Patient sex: F
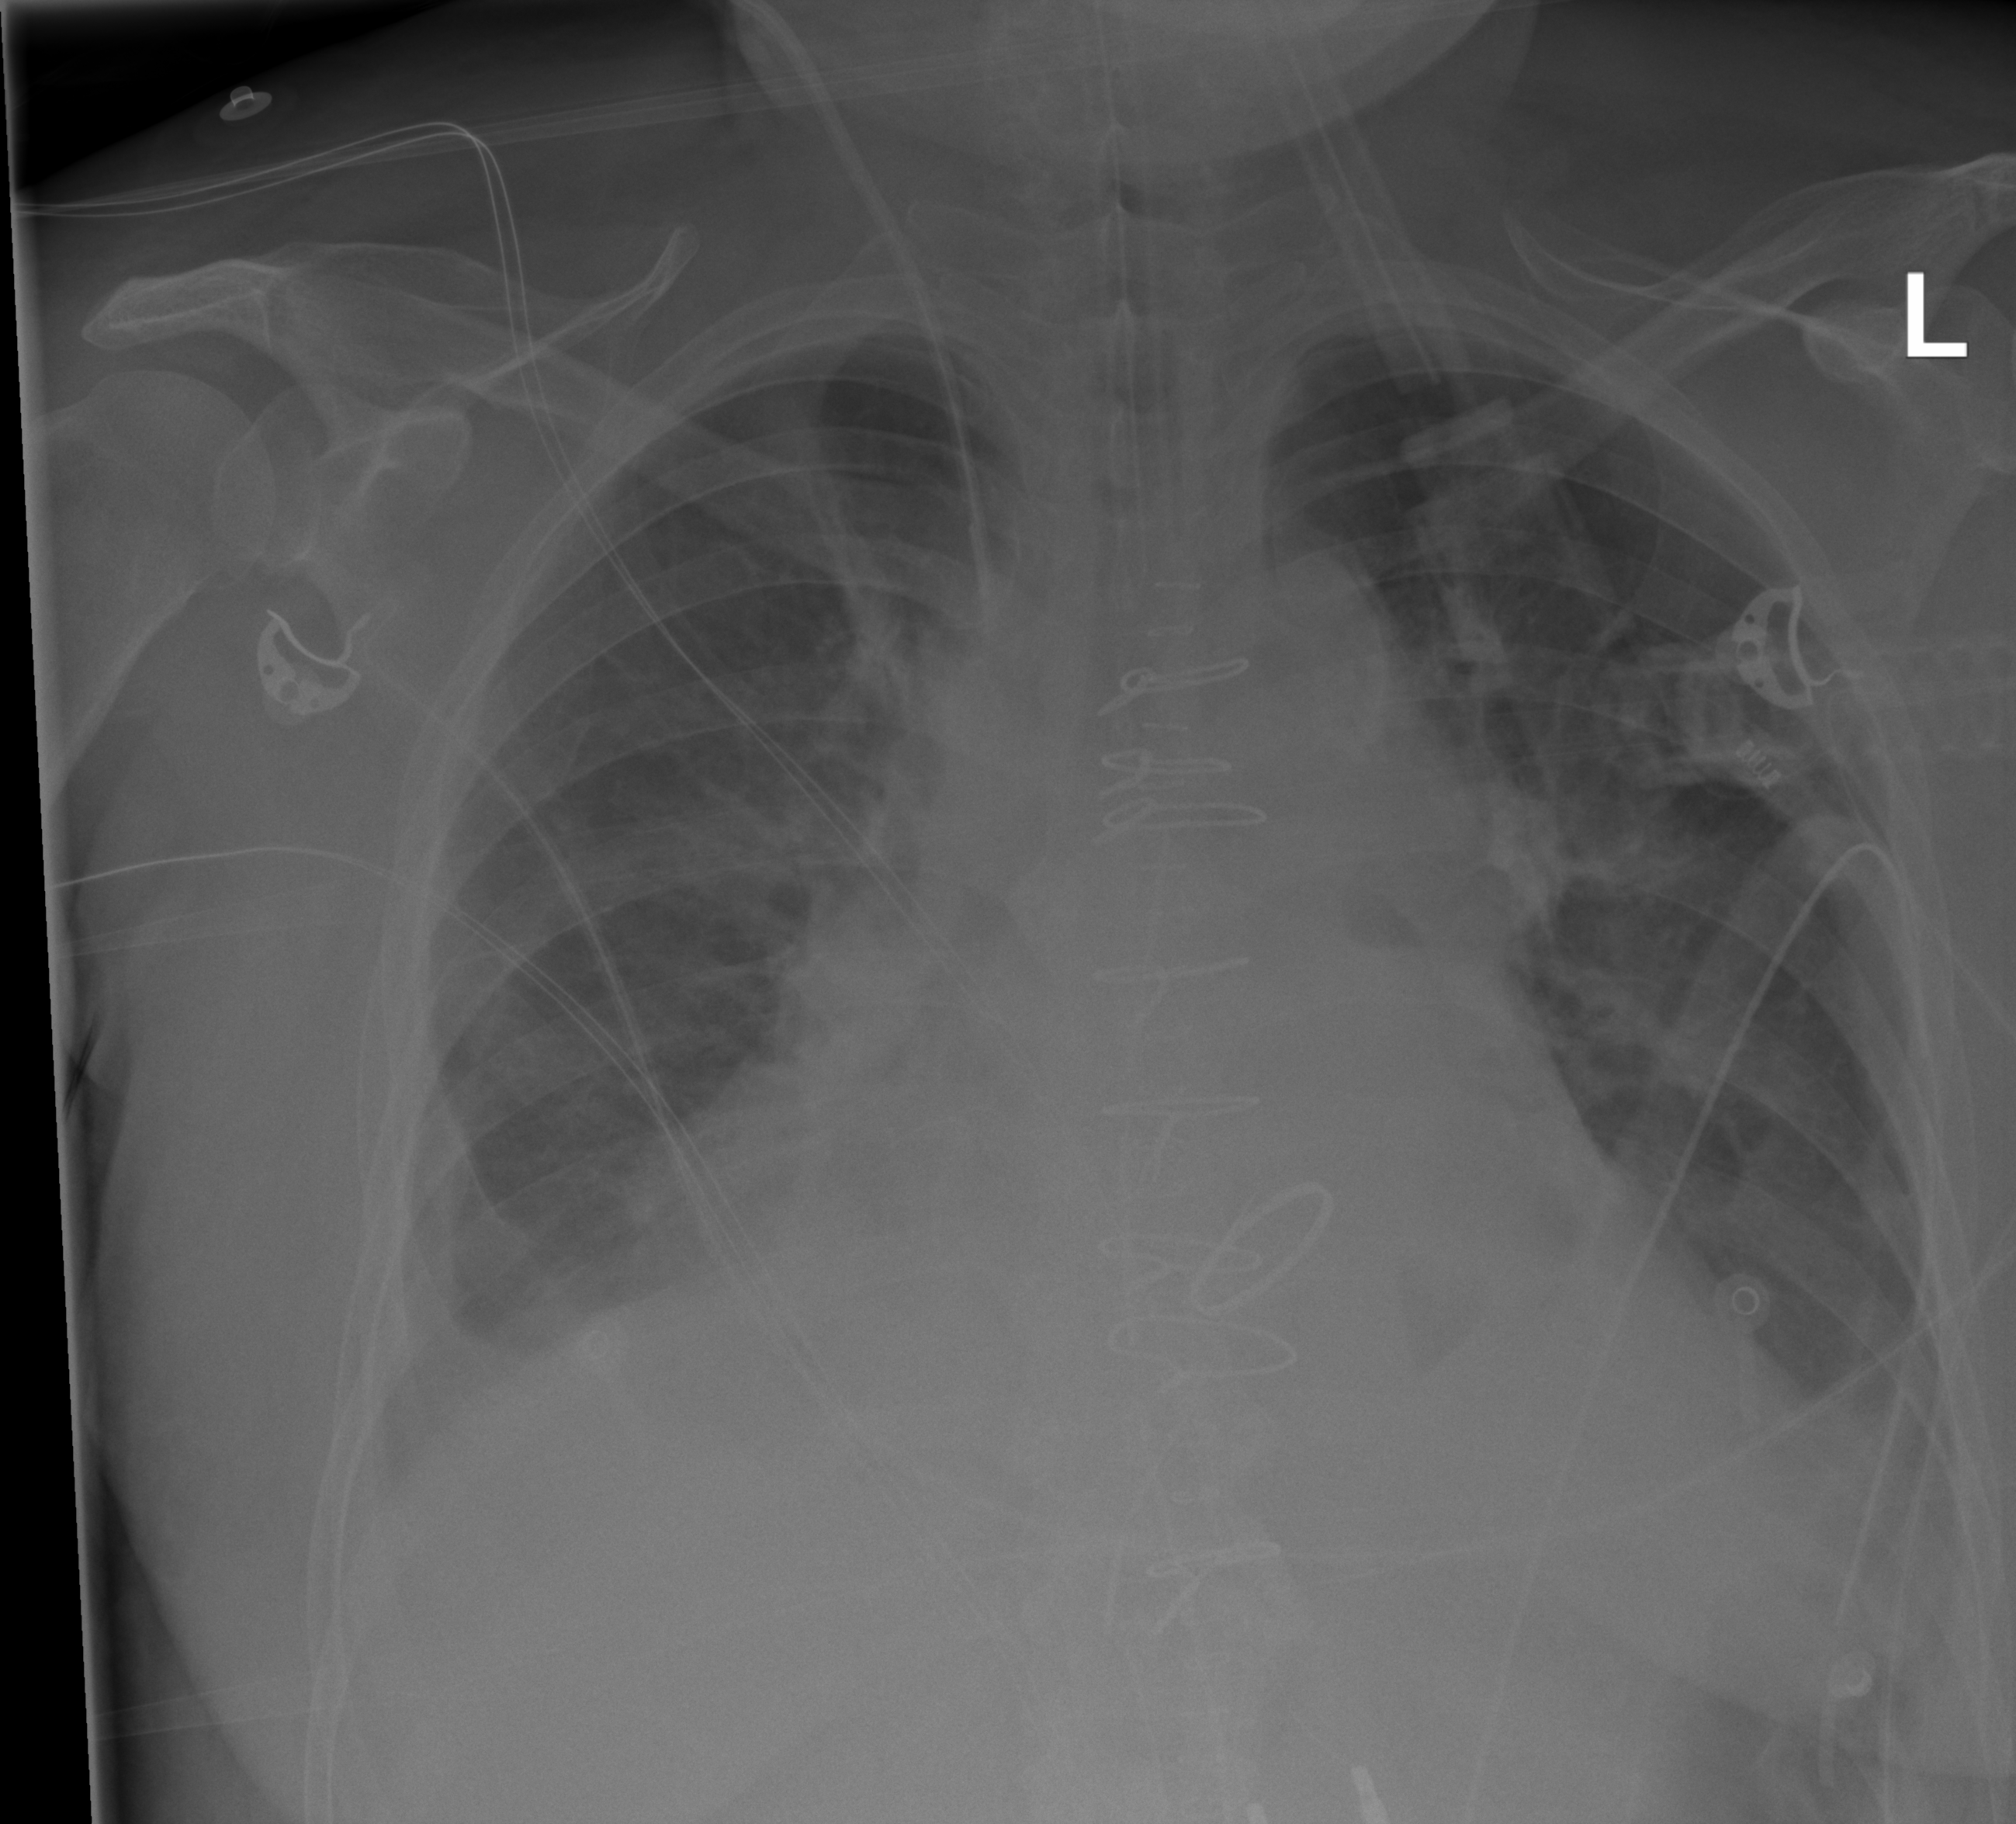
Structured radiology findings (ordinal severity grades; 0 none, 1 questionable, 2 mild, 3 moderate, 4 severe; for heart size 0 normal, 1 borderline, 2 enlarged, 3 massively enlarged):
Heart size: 2
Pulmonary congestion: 2
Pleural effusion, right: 2
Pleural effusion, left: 2
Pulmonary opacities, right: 2
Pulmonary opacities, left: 2
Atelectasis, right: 2
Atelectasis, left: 2